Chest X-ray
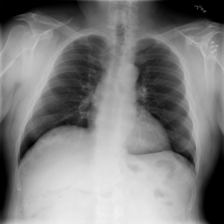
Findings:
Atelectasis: negative
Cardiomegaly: negative
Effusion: negative
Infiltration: negative
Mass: negative
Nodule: negative
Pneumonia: negative
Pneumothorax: negative
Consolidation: negative
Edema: negative
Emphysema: negative
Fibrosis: negative
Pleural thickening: negative
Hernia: negative